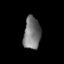
Tissue: lung
Cell type: Myeloid cells
Senescence score: 0.1919
Nuclear area (px): 536
Mean DAPI intensity: 118.731